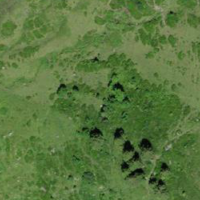
EUNIS habitat code: 23
Species observed at this site:
Arnica montana